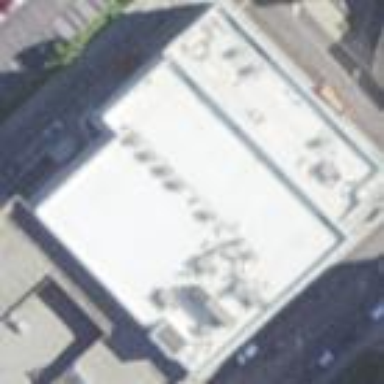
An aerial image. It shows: Cinema building.